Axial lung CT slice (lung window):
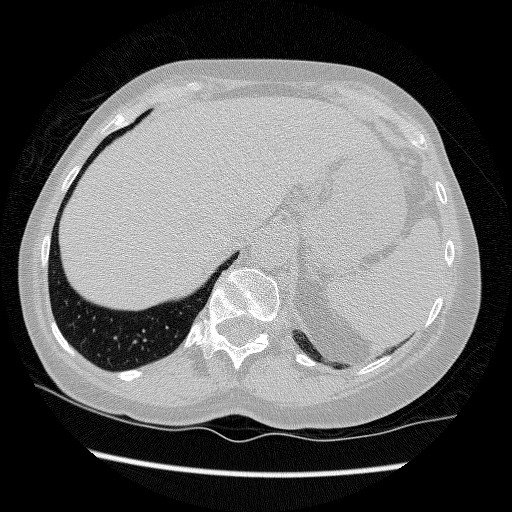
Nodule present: no